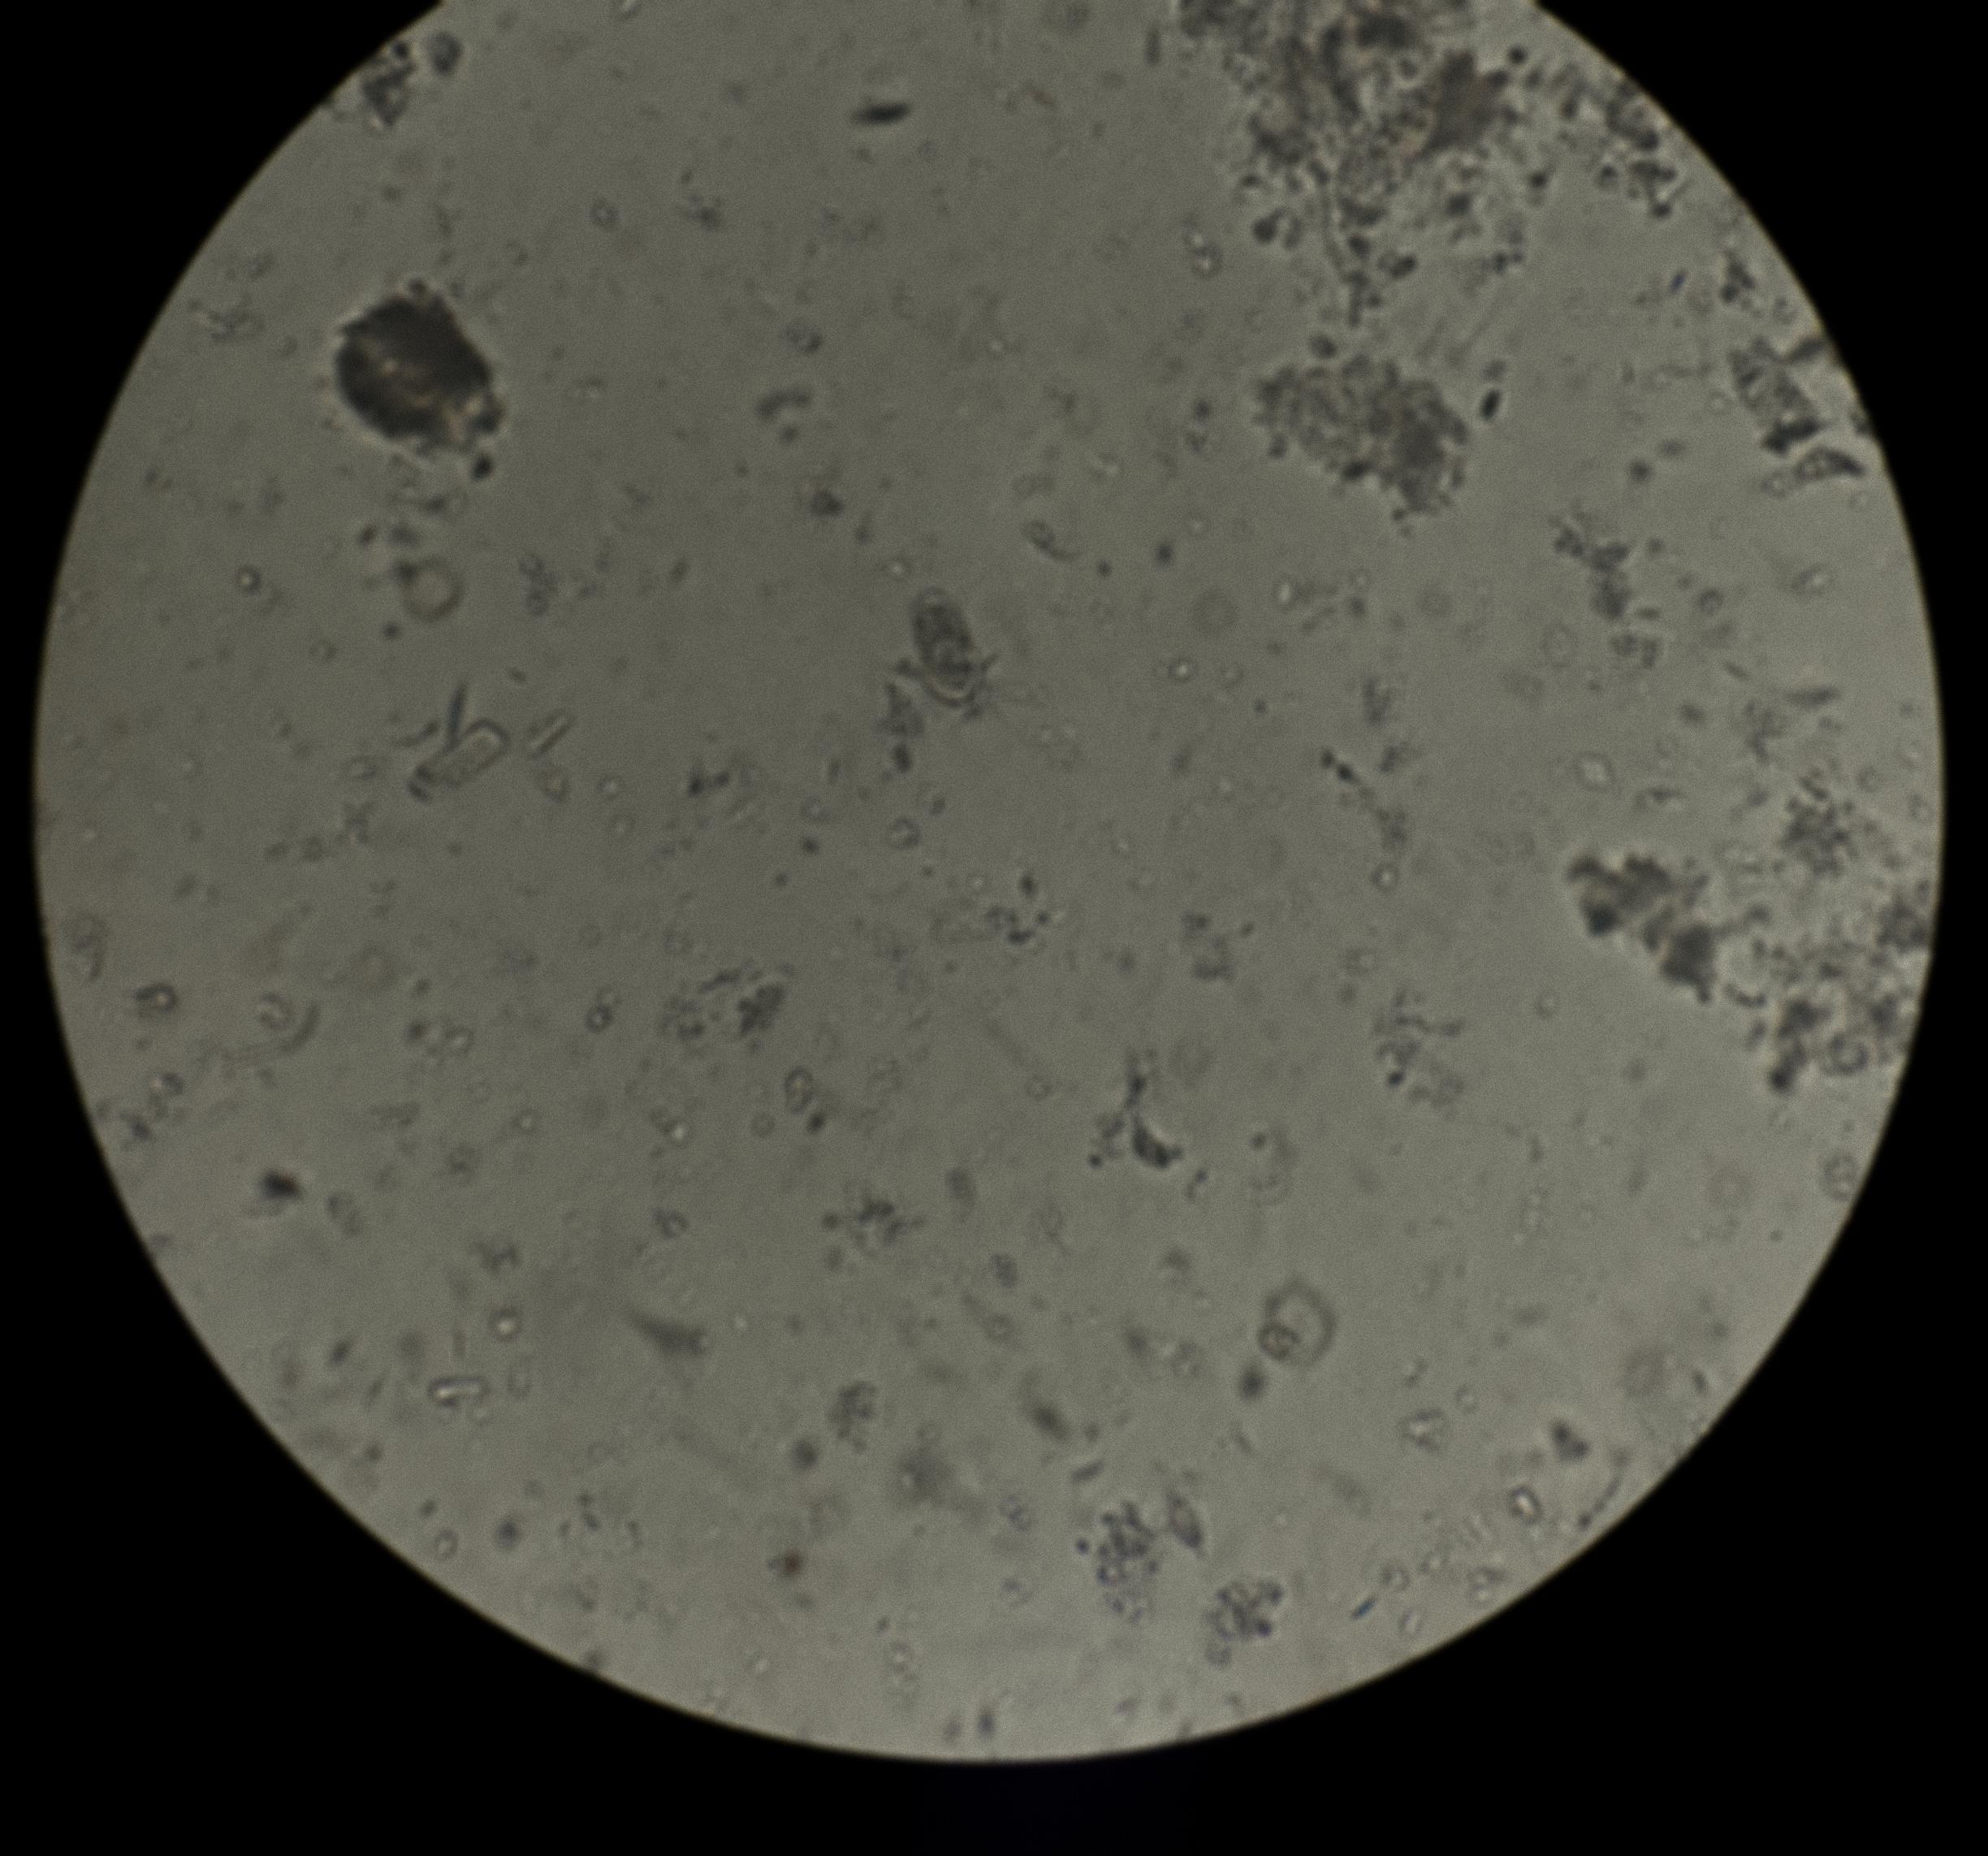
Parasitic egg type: Capillaria philippinensis